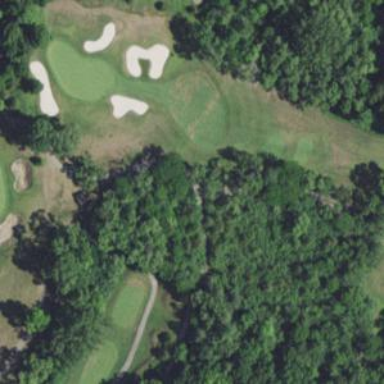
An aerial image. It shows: Pathway for golfing.